Field crop: tomato
Growth stage: 1
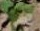
Species: solanum